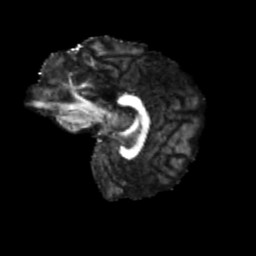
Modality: FA
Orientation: sagittal
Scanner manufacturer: siemens
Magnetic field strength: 3 T
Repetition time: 4 s
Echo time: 0.0594 s